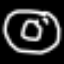
Label: donut